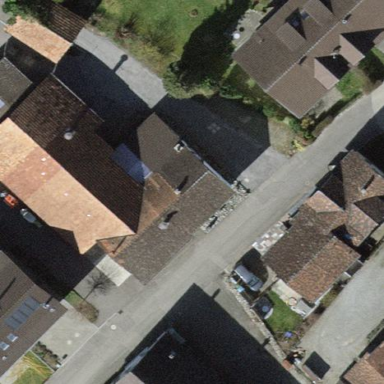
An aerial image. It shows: Simple house.